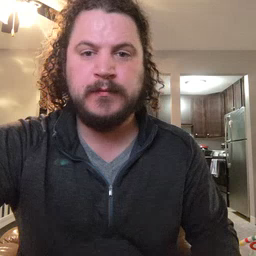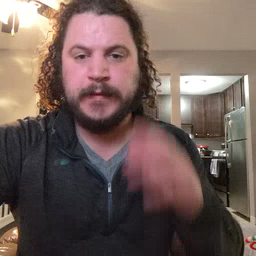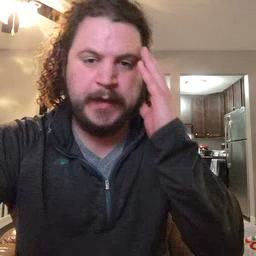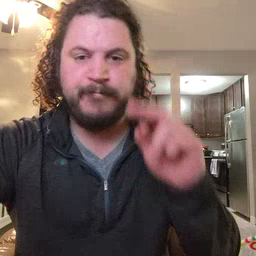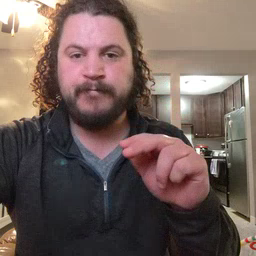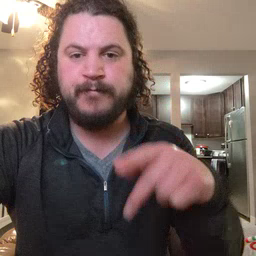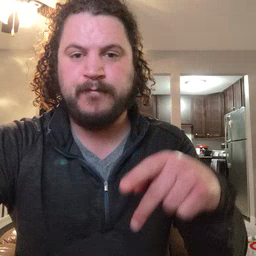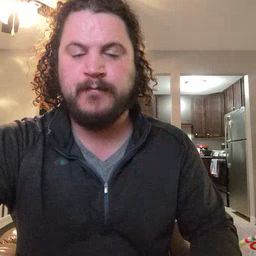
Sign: nap